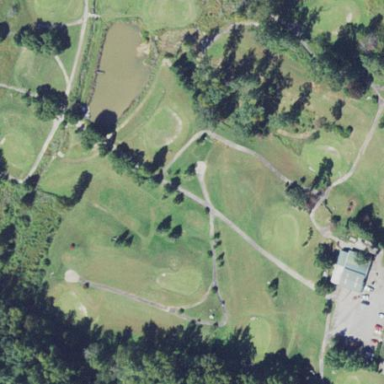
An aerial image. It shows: Golf course surrounded by greenery.